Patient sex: M
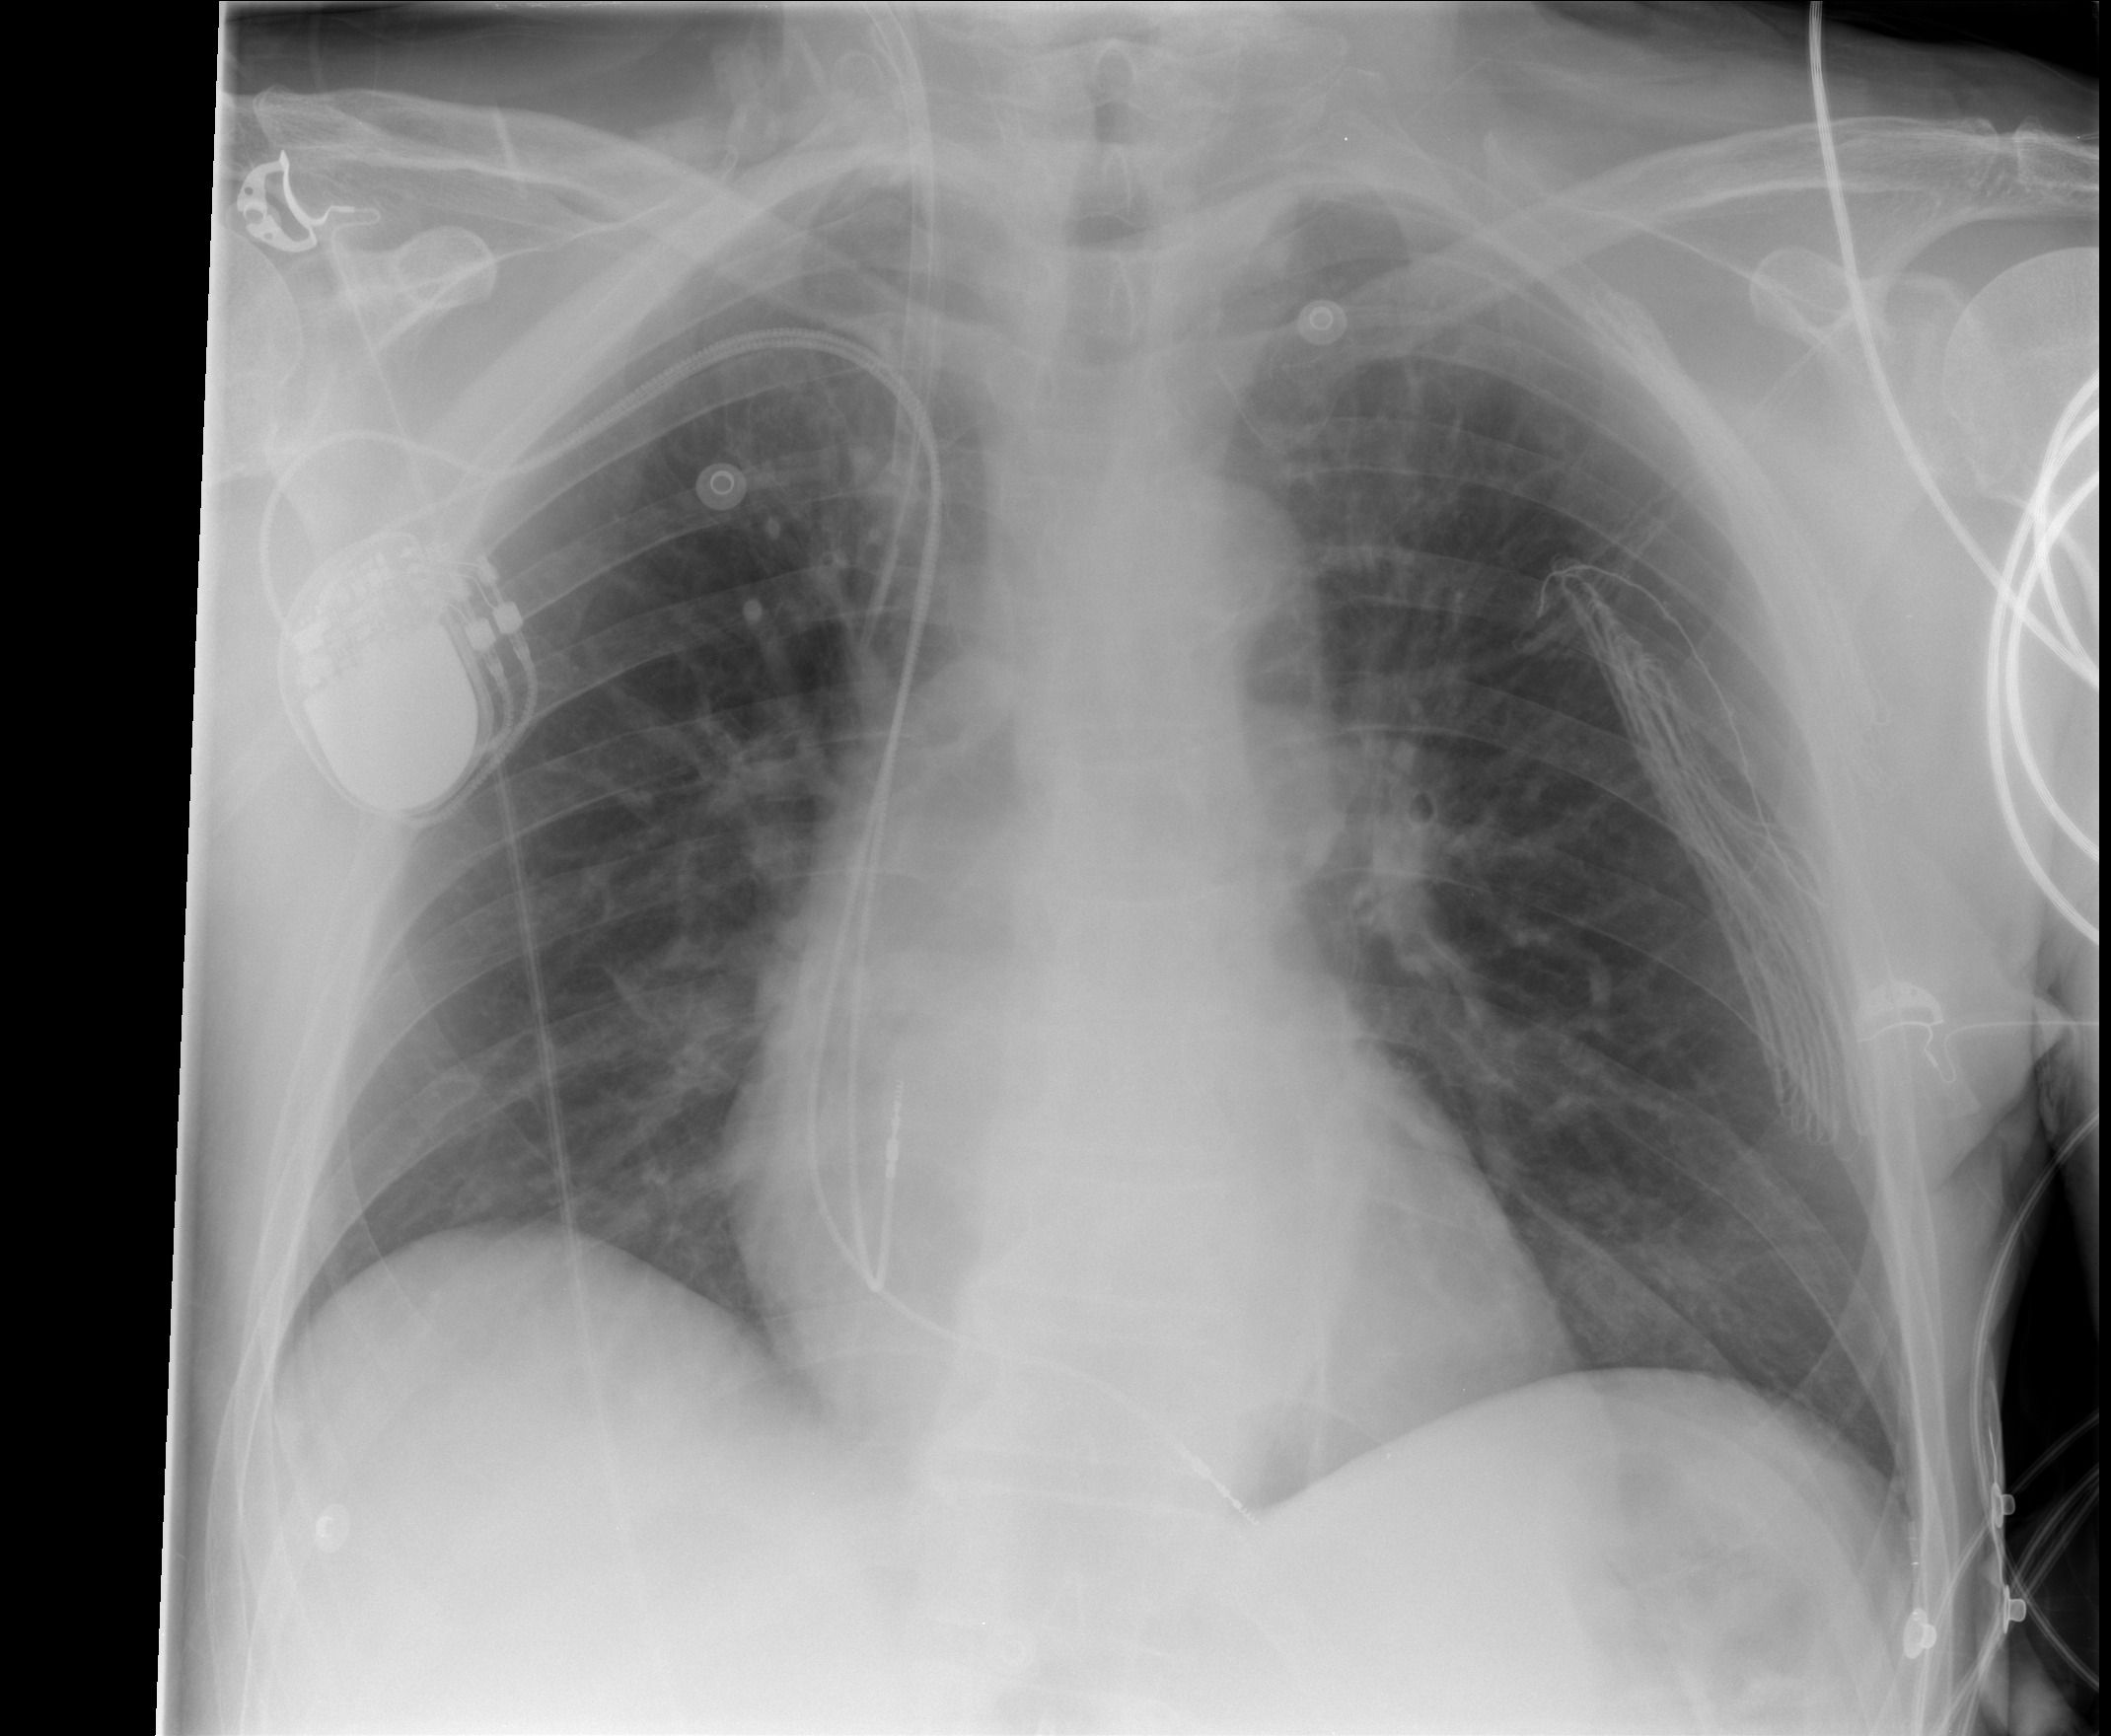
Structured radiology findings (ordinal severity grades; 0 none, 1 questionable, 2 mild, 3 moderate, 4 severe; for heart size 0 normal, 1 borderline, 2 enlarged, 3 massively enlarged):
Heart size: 2
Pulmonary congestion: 2
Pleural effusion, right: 0
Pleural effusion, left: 0
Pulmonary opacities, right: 0
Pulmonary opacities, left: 0
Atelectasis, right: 0
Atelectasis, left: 0